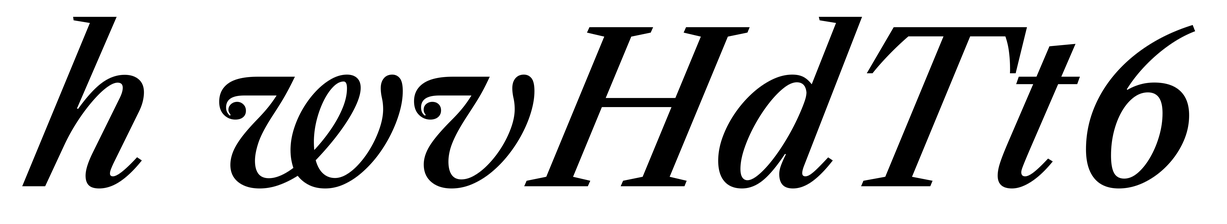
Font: LibreCaslonText-Italic_Medium_Italic